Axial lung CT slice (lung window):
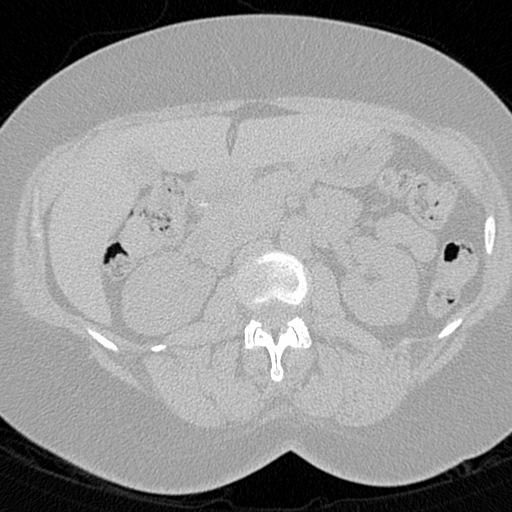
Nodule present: no